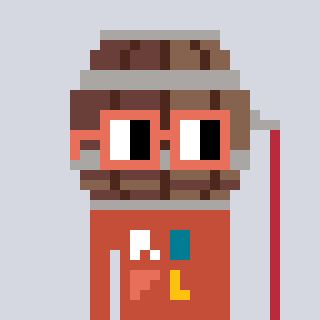
a pixel art character with square orange glasses, a wine barrel-shaped head and a rust-colored body on a cool background